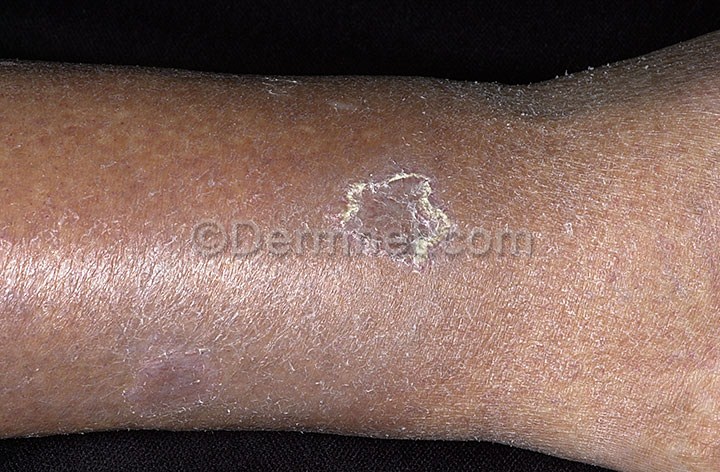
Disease: Seborrheic Keratoses and other Benign Tumors